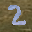
Label: 2